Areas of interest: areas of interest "Industrial"
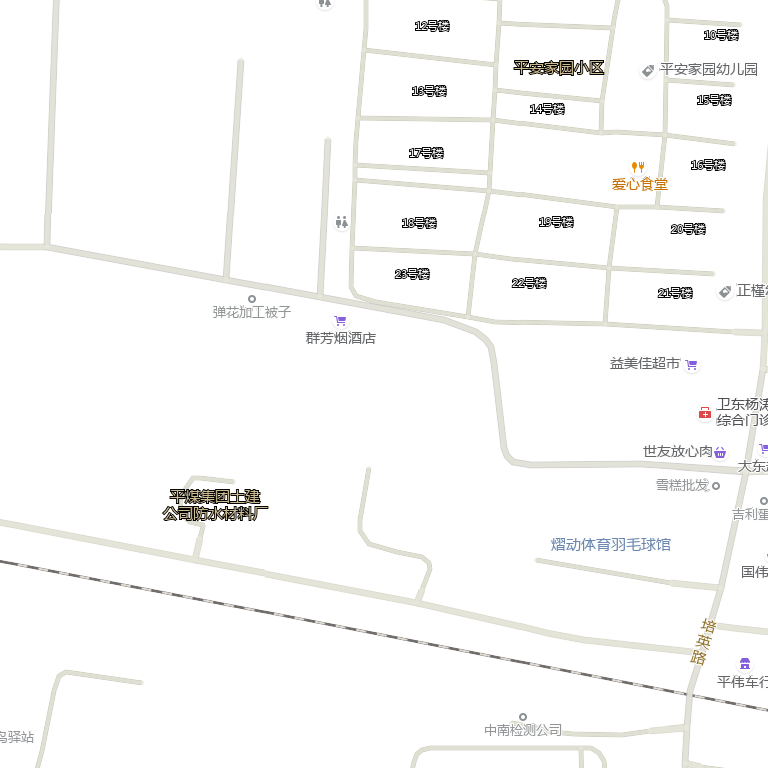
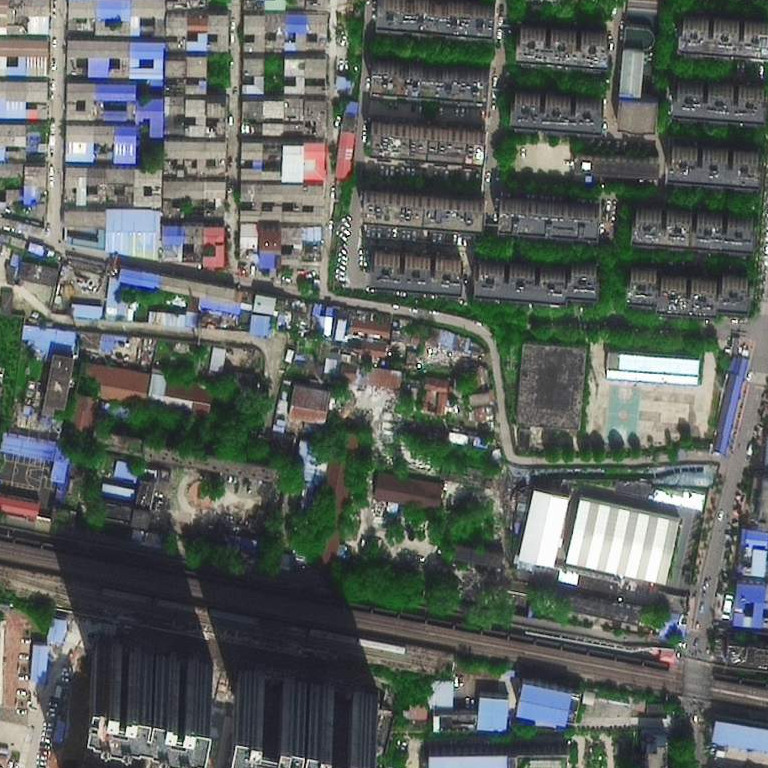